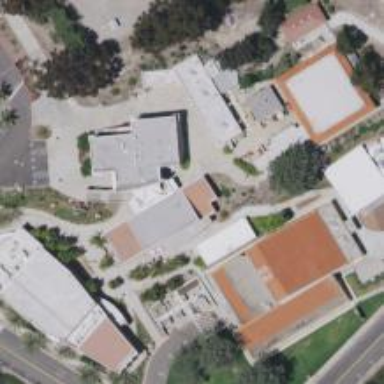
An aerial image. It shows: College building.